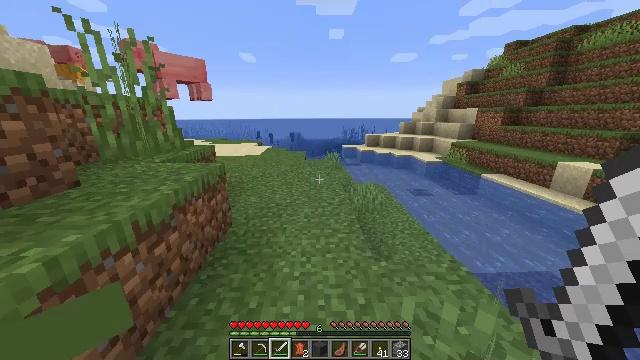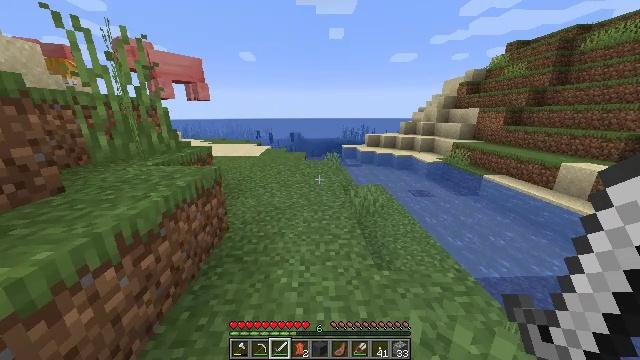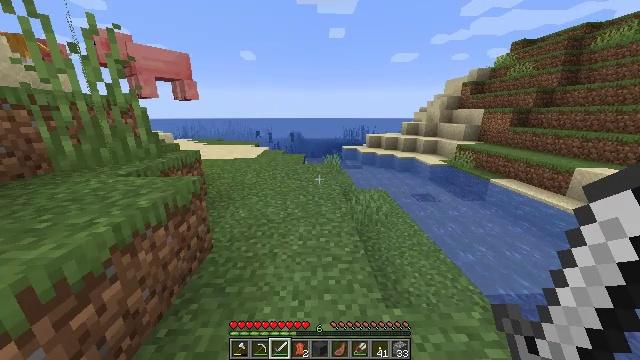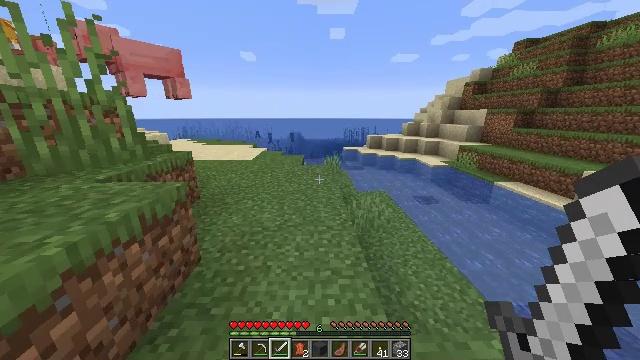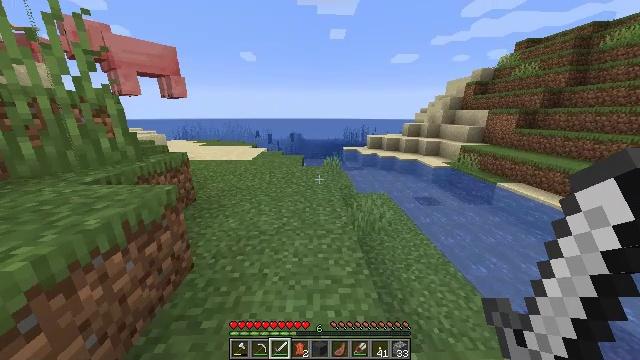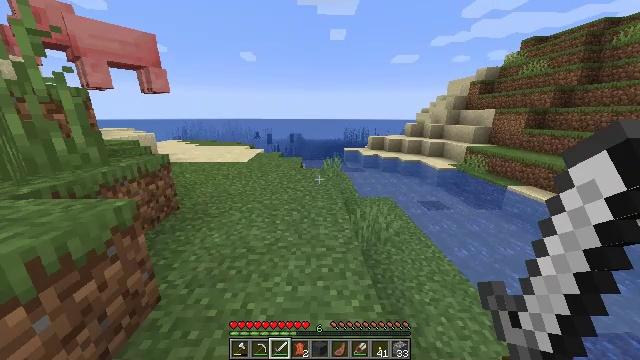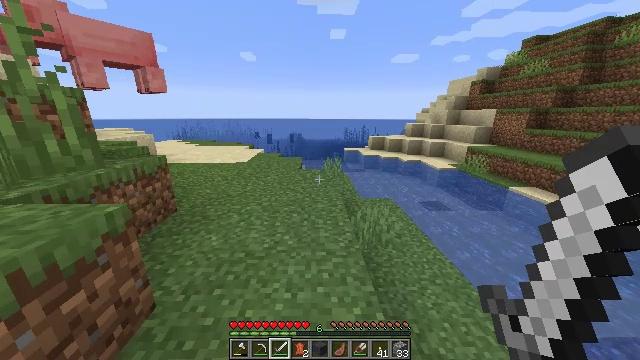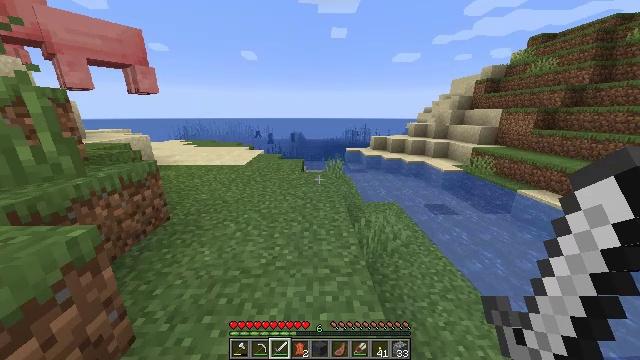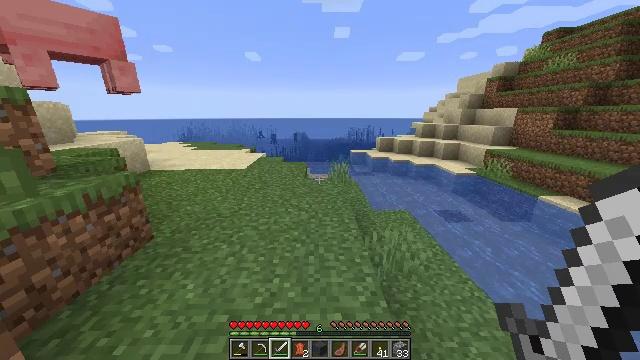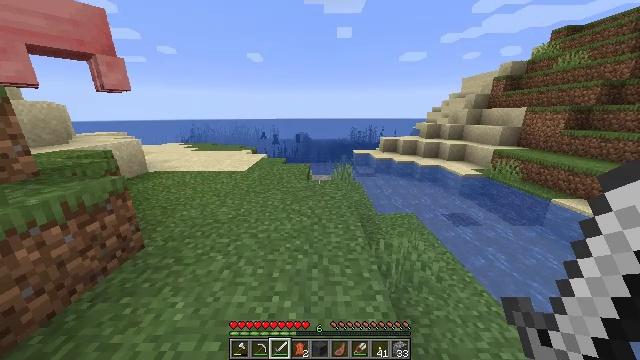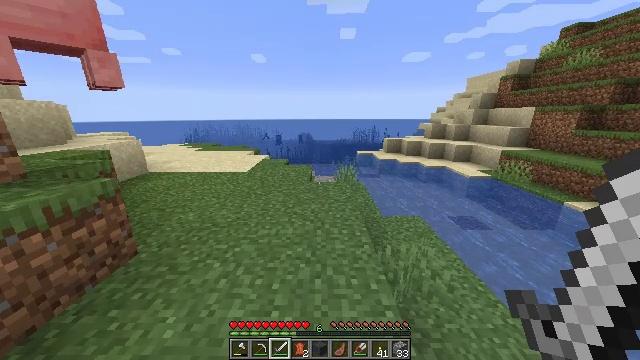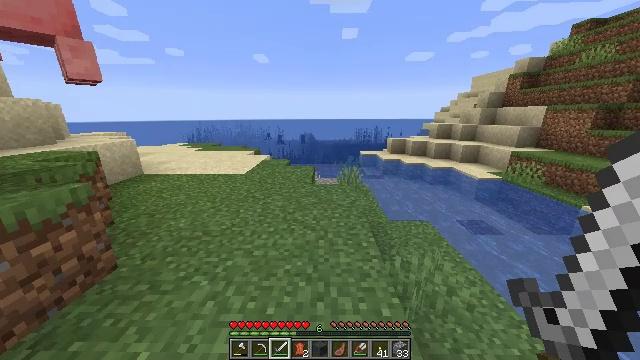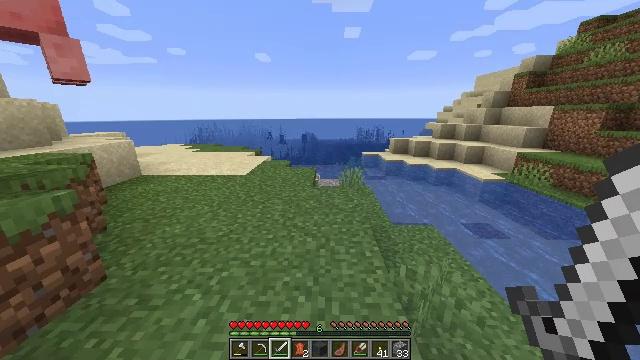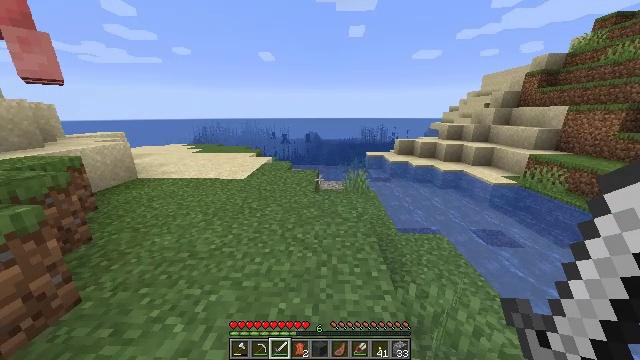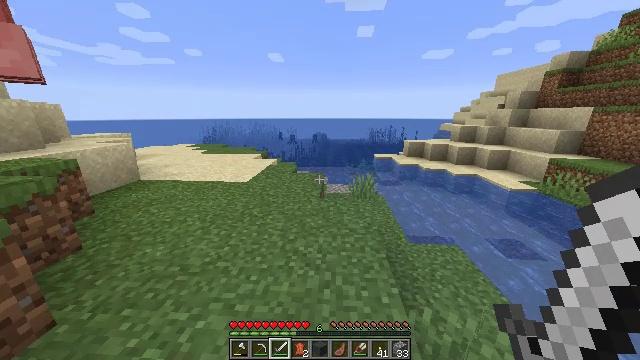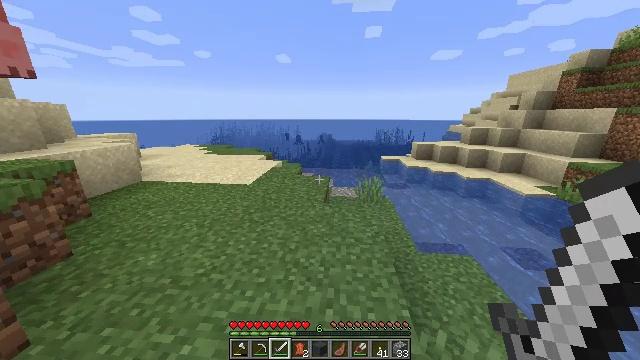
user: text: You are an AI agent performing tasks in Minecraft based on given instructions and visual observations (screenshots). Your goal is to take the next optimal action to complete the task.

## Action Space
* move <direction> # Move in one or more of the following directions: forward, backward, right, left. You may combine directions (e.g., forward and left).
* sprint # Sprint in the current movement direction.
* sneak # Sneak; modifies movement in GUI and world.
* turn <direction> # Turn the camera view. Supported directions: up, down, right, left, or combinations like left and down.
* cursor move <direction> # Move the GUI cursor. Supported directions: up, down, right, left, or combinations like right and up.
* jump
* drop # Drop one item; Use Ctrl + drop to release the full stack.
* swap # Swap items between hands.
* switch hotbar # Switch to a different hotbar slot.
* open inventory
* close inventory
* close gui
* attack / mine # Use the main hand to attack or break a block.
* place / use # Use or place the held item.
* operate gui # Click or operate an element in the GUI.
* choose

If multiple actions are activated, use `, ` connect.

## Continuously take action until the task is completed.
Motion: motion action
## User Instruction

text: Collect beetroots from the field.
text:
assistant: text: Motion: move forward, sprint
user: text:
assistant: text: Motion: move forward, sprint
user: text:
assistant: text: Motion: move forward, sprint
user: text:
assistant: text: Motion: move forward, sprint
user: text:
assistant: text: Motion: move forward, sprint
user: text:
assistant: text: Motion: move forward, sprint
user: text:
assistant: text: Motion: move forward, sprint
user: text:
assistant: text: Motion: move forward, sprint
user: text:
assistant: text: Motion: move forward, sprint
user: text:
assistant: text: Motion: move forward, sprint
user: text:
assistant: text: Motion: move forward, sprint
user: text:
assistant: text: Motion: move forward, sprint
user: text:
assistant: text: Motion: move forward, sprint
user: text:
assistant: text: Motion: move forward, sprint, turn left
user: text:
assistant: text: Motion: move forward, sprint, turn left
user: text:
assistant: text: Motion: move forward, sprint, turn left
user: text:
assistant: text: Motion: move forward, sprint, turn left
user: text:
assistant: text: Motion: move forward, sprint
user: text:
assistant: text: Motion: move forward, sprint
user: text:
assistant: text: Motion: move forward, sprint
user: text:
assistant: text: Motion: move forward, sprint
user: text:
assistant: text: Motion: move forward, sprint
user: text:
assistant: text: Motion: move forward, sprint
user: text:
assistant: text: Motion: move forward, sprint
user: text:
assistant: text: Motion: move forward, sprint
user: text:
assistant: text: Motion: move forward, sprint
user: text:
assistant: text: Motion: move forward, sprint
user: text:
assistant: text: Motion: move forward, sprint
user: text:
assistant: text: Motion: move forward, sprint
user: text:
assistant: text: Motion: move forward, sprint